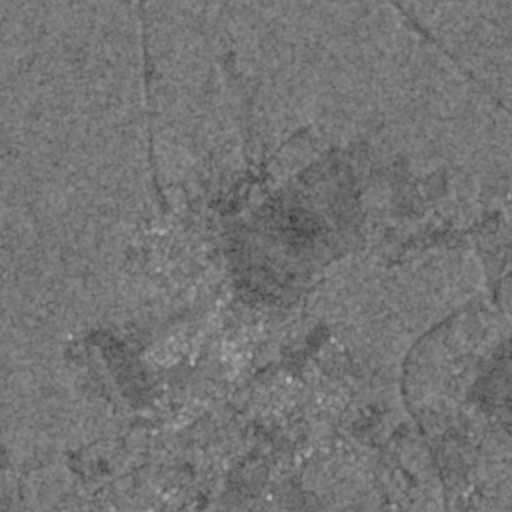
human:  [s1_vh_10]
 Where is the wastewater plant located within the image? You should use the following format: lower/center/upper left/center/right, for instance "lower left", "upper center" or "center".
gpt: The wastewater plant is located in the lower left of the image.
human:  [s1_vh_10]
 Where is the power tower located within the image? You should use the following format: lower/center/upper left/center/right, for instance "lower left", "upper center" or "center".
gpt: There is no power tower in the image.

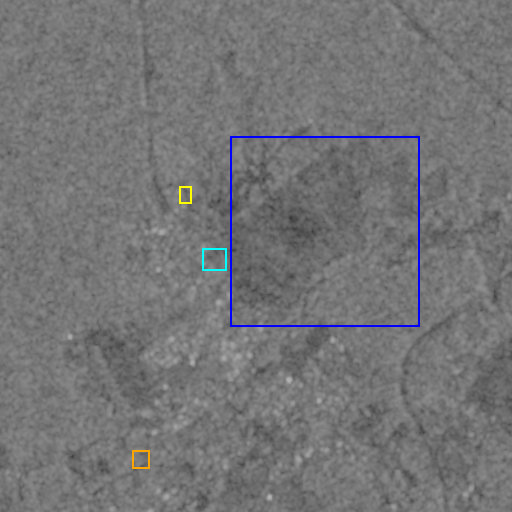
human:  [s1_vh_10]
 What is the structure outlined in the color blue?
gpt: The structure outlined in blue is a crop field.
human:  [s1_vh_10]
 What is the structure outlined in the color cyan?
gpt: The structure outlined in cyan is a park.
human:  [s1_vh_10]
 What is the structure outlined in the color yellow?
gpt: The structure outlined in yellow is a parking lot.
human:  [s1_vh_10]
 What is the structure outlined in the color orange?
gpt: The structure outlined in orange is a wastewater plant.
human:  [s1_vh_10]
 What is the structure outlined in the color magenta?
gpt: There is no magenta outline.